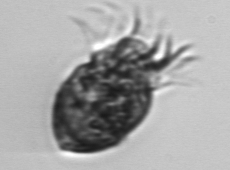
Label: Strombidium_morphotype1